Question: I am trying to figure out how to combine 5 columns to 3 columns and avoiding duplicities at the same time.
I have been thinking about it for a few days and I can't figure out any solution so far, so I have decided to ask for help here.
Basically right now we use 5 columns in our database let's say A,B,C,D,E and somebody from our company has decided that we will be moving this information to new 3 columns let's call them NEW_1,NEW_2,NEW_3, because there are no cases when we would have more than 3 values per row in the DB.
I need to somehow extract those 5 columns and get them to just 3 columns without repeating them.

So far I was thinking about and trying using CASE, but I can't figure it out how to stop it from showing the same value in all 3 NEW columns. I was thinking about assigning some variables to determine which columns to skip in select CASE, but I have found out that I can't do it like that.
If someone could at least direct me to the right way I would really appreciate it.
'''
SELECT CASE
WHEN A is not null THEN A
WHEN B is not null THEN B
WHEN C is not null THEN C
WHEN D is not null THEN D
WHEN E is not null THEN E
ELSE NULL
END as NEW_1,
CASE
WHEN B is not null THEN B
WHEN C is not null THEN C
WHEN D is not null THEN D
WHEN E is not null THEN E
ELSE NULL
END as NEW_2,
CASE
WHEN C is not null THEN C
WHEN D is not null THEN D
WHEN E is not null THEN E
ELSE NULL
END as NEW_3
'''
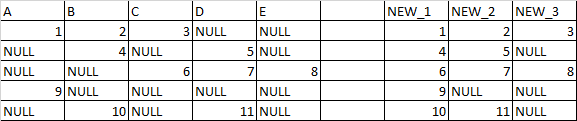
Answer: I like John's answer and probably better than mine, but here's a slightly different version if the columns are fixed to a specific number.
Build a delimited string of the column values, then use xml to extract the 1st, 2nd, 3rd values.
'''
Declare @YourTable Table ([A] varchar(50),[B] varchar(50),[C] varchar(50),[D] varchar(50),[E] varchar(50));
Insert Into @YourTable Values
(1,2,3,NULL,NULL),(NULL,4,NULL,5,NULL),(NULL,null,6,7,8),(9,NULL,NULL,NULL,NULL);
WITH CTE AS (
SELECT CASE WHEN a IS NULL THEN '' ELSE a + '~' END +
CASE WHEN b IS NULL THEN '' ELSE b + '~' END +
CASE WHEN c IS NULL THEN '' ELSE c + '~' END +
CASE WHEN d IS NULL THEN '' ELSE d + '~' END +
CASE WHEN e IS NULL THEN '' ELSE e + '~' END AS Combined
FROM @YourTable
)
SELECT
ISNULL(CAST(N'<x>' + REPLACE(Combined, '~', N'</x><x>') + N'</x>' AS XML).value('/x[1]', 'nvarchar(max)'), '') [new_1],
ISNULL(CAST(N'<x>' + REPLACE(Combined, '~', N'</x><x>') + N'</x>' AS XML).value('/x[2]', 'nvarchar(max)'), '') [new_2],
ISNULL(CAST(N'<x>' + REPLACE(Combined, '~', N'</x><x>') + N'</x>' AS XML).value('/x[3]', 'nvarchar(max)'), '') [new_3]
FROM CTE;
'''
<URL>